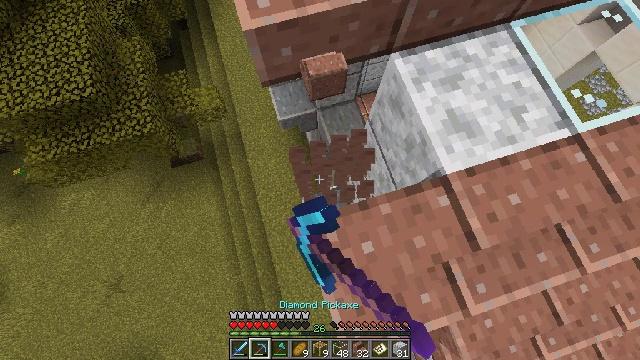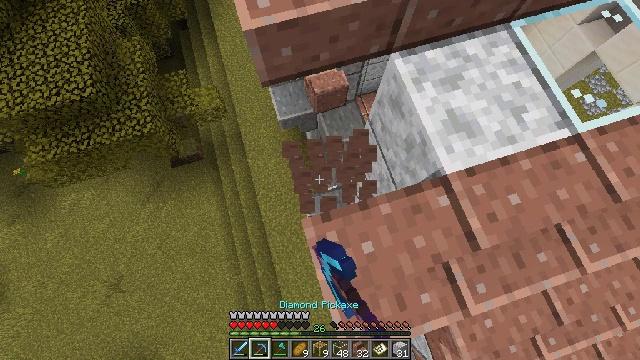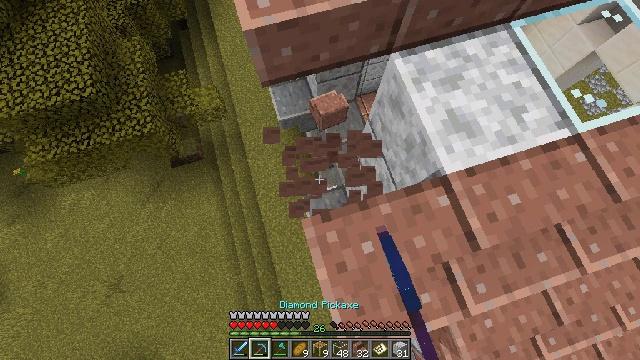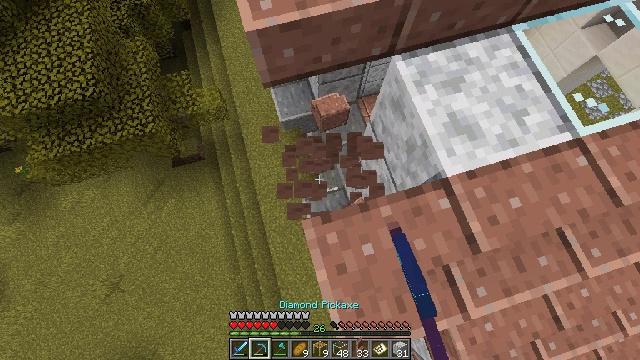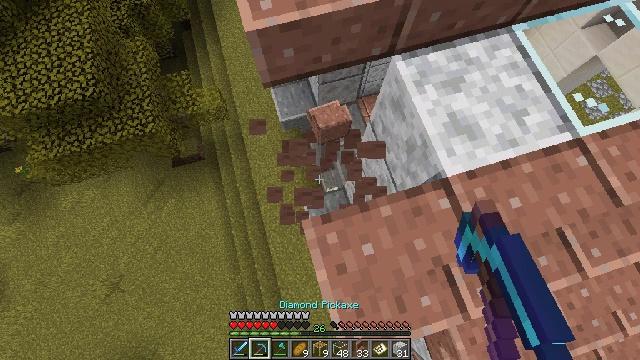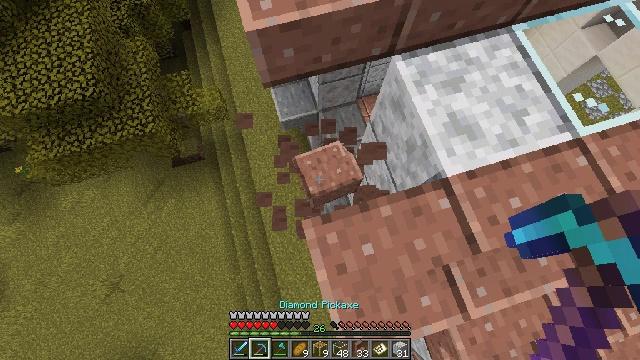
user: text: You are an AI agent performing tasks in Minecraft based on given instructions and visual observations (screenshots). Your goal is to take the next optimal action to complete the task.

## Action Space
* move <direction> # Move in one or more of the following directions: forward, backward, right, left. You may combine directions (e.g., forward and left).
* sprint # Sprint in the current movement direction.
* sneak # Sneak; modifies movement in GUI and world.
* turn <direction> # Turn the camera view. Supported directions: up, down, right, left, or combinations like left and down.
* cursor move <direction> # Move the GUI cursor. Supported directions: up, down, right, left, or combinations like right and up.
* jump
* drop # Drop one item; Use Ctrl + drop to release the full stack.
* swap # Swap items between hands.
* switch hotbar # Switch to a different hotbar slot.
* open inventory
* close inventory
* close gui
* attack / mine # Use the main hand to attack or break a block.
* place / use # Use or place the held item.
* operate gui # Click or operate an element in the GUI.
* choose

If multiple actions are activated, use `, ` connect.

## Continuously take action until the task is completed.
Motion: motion action
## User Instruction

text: Use a pickaxe to mine polished granite stairs.
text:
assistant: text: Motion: attack / mine
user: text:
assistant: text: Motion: attack / mine
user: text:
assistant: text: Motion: attack / mine
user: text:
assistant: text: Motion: no_op
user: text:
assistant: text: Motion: no_op
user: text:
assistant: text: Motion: no_op